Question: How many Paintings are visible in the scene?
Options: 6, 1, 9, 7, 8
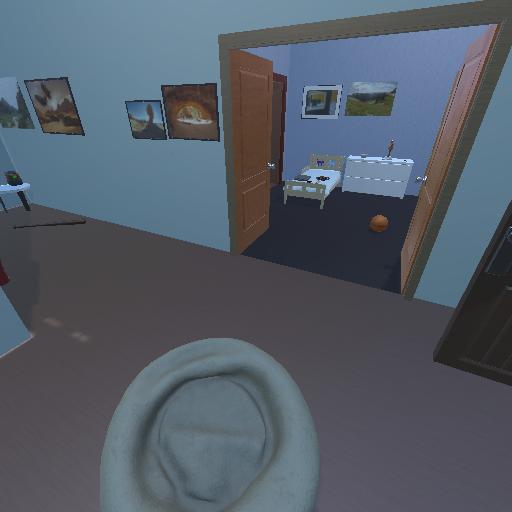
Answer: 6